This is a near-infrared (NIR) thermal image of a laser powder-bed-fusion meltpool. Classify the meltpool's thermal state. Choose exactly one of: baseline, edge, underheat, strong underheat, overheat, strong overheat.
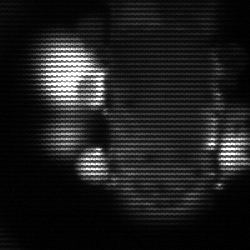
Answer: strong underheat